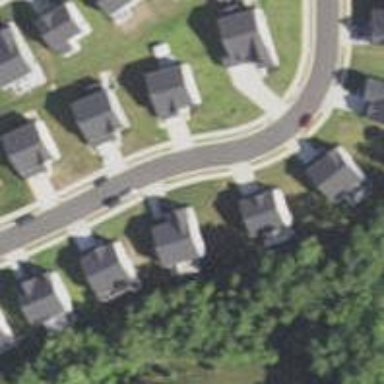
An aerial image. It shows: Driveway leading to service road.